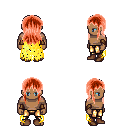
a pixel art fantasy rpg character, male body template, human, dark skin, yellow tattered cape, gold greaves, red unkempt hairstyle, cloth bracers, brown shoes, four views (front, back, left, right), 2x2 character sprite sheet, small pixel art, hard edges, no anti-aliasing